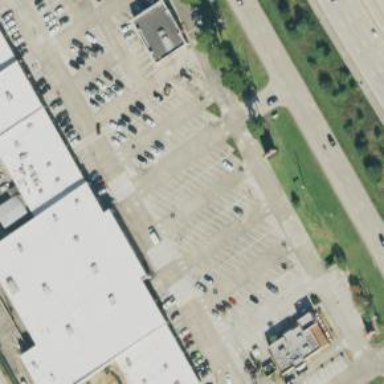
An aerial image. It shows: Retail area.